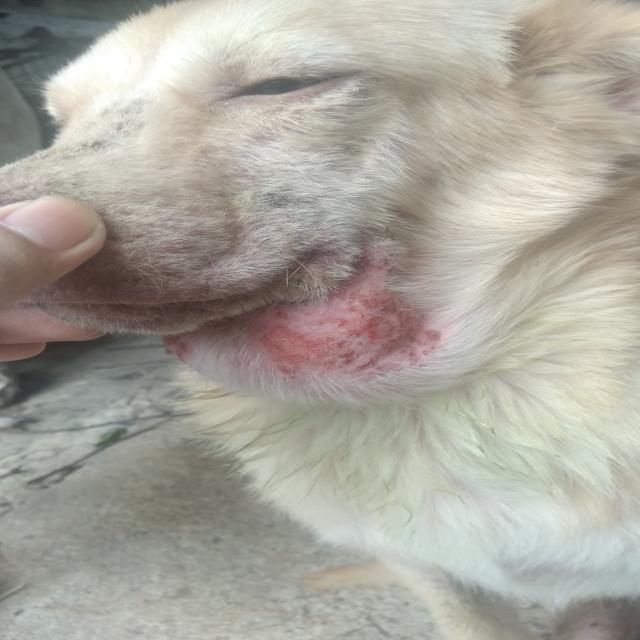
Canine dermatitis — inflammation of the skin presenting with erythema, pruritus, papules, and excoriation. May be allergic, contact, or atopic in origin.